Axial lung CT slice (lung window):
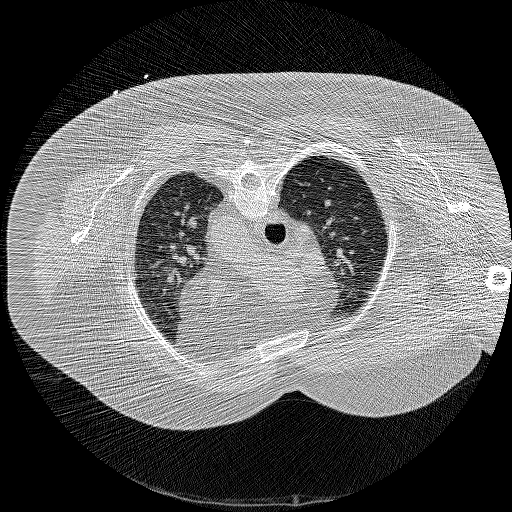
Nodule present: no